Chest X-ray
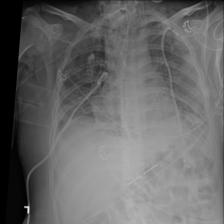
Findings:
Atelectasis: negative
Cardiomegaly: negative
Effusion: negative
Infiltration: positive
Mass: negative
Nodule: negative
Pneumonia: negative
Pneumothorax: negative
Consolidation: negative
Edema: negative
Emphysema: negative
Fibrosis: negative
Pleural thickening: negative
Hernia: negative